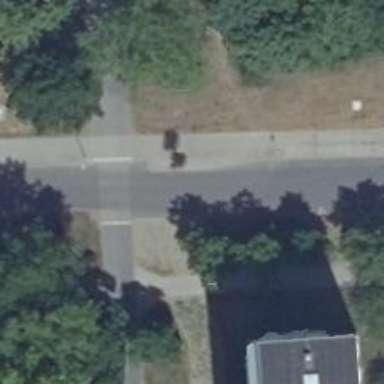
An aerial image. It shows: Residential road with asphalt surface and separate sidewalk.